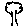
Label: tree